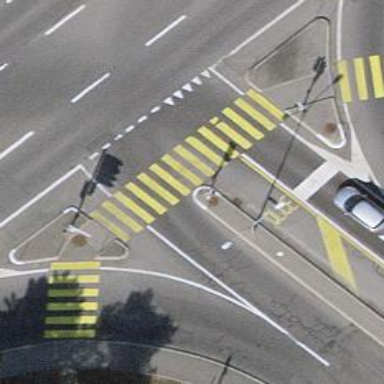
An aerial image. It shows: Zebra crossing on the road.